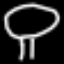
Label: mushroom